Interaction volume radius: 10 \u00c5
Interaction volume height: 20 \u00c5
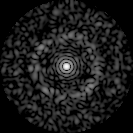
Disorder parameter: 0.84